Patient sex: F
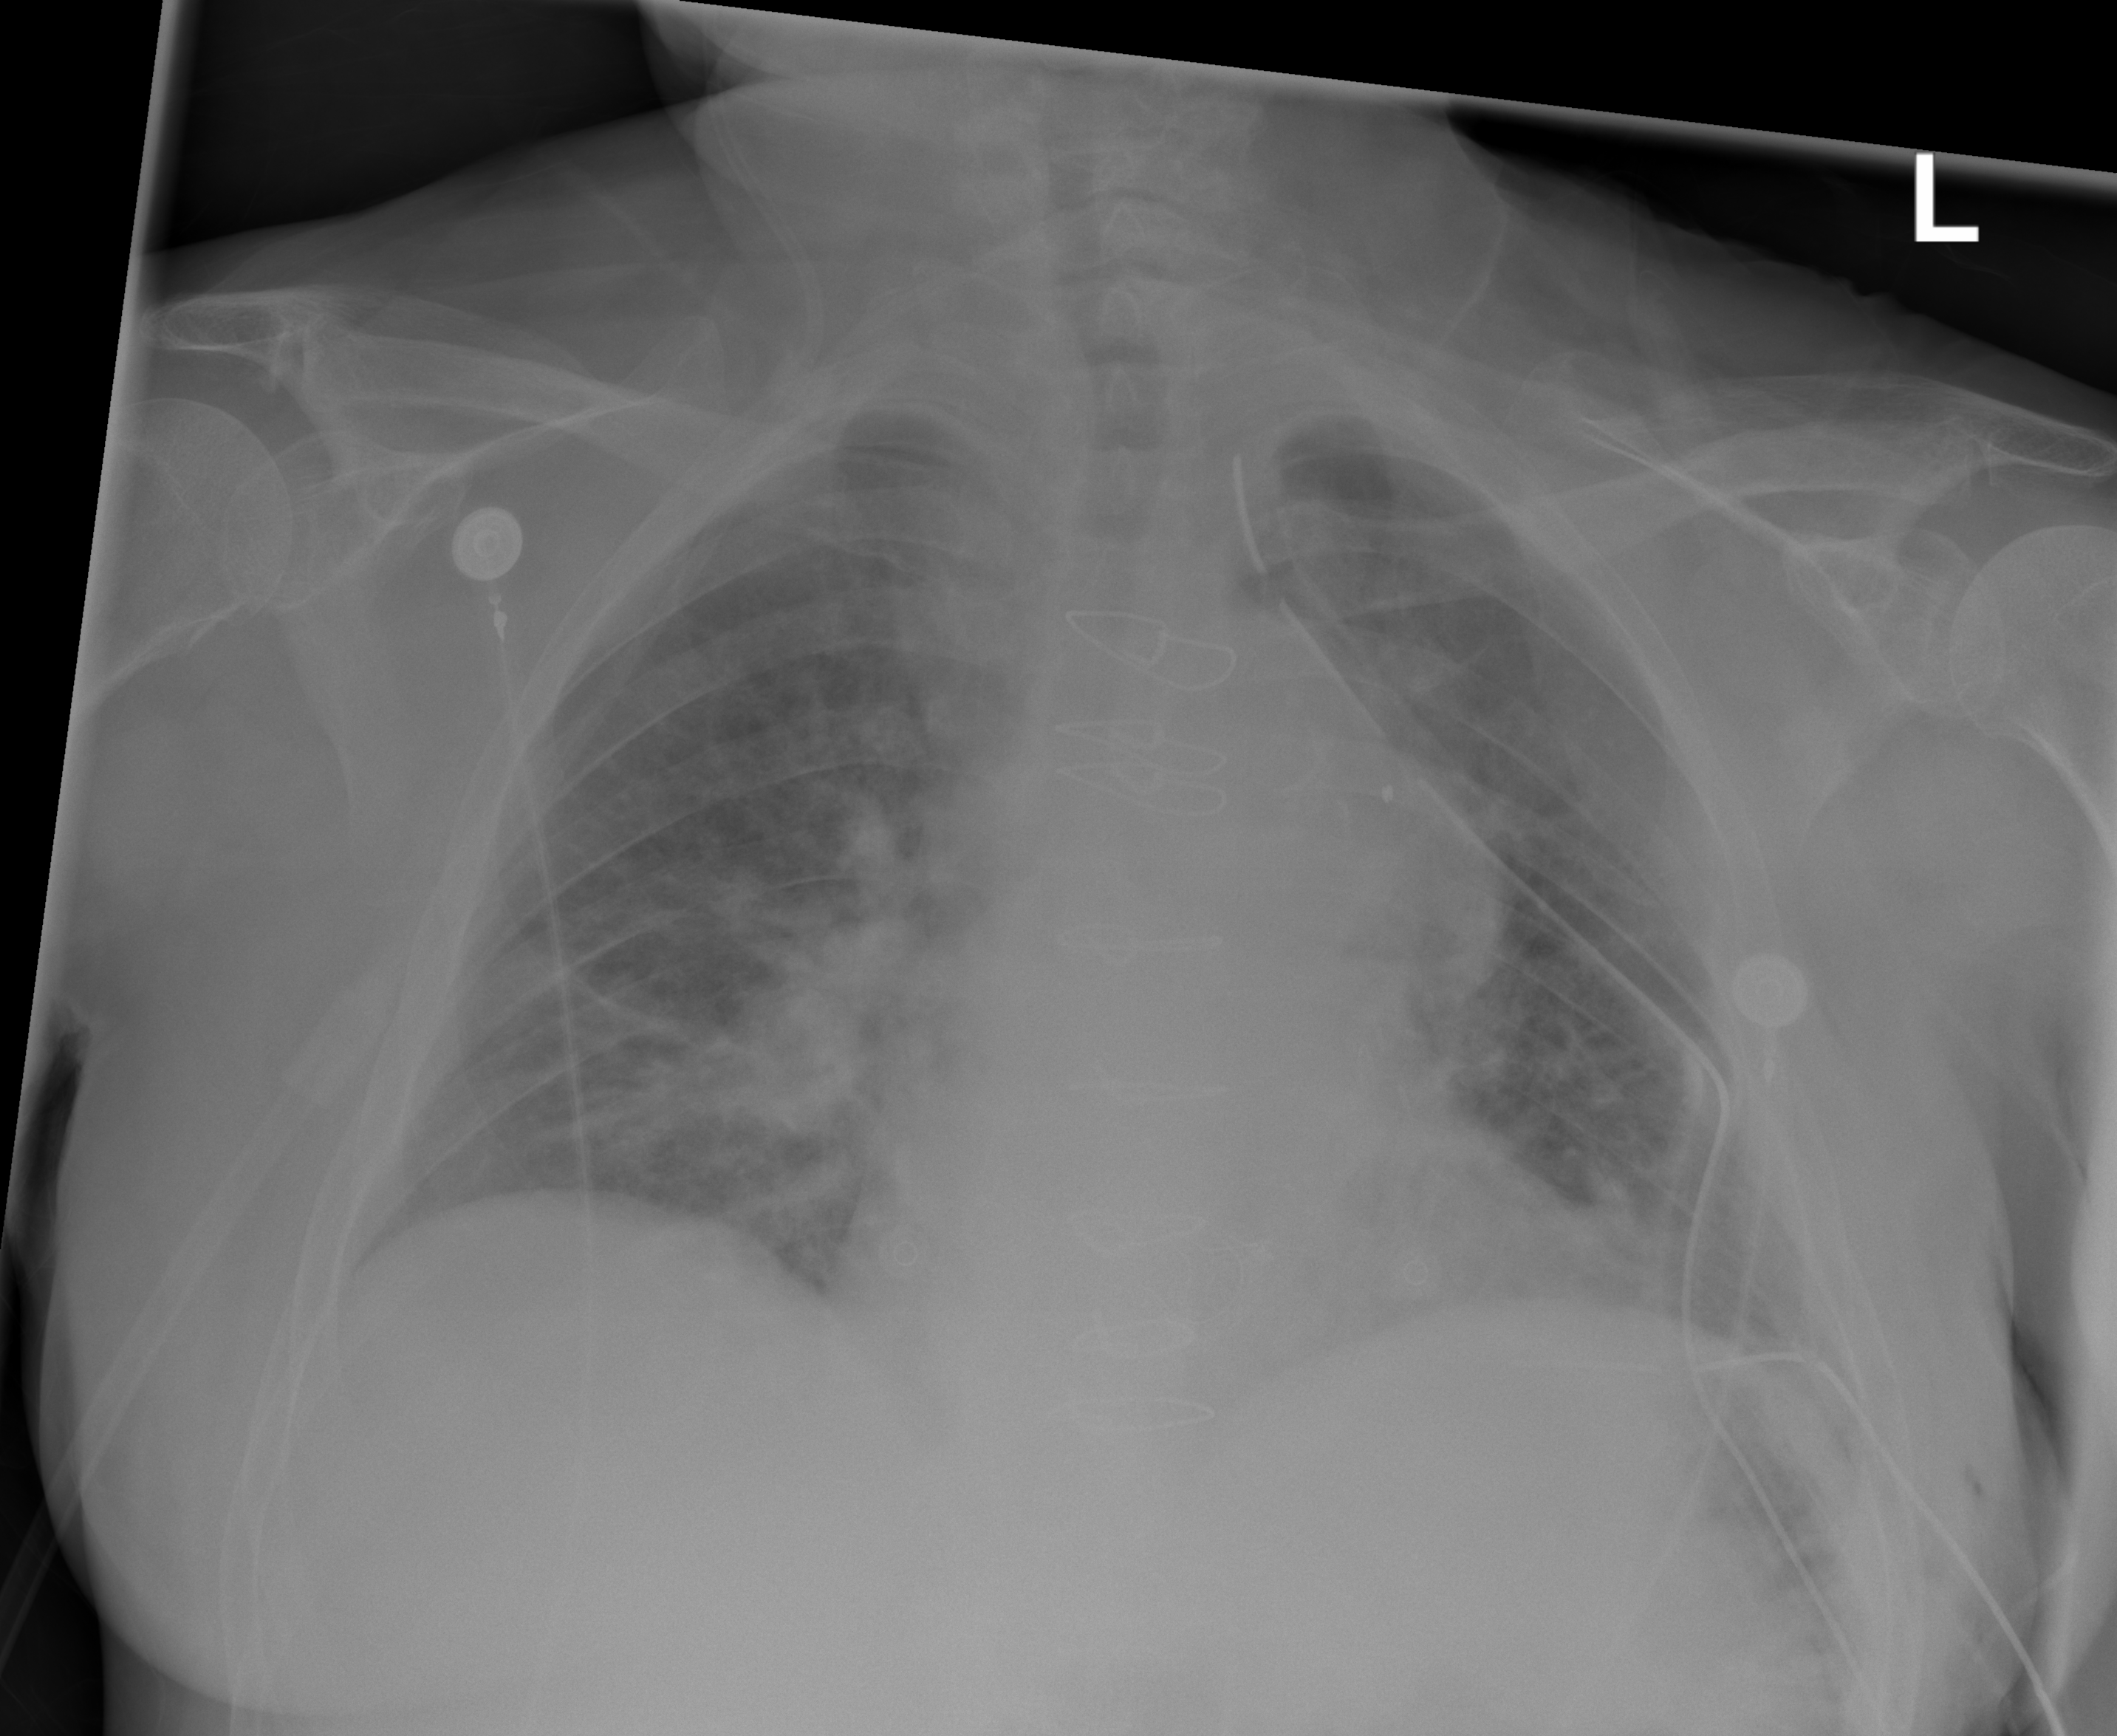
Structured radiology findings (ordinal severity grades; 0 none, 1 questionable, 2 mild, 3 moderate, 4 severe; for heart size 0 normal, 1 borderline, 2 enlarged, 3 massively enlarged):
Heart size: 2
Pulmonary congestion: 1
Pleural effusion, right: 0
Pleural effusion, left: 0
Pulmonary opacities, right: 2
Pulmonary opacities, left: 2
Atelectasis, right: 2
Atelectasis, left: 2